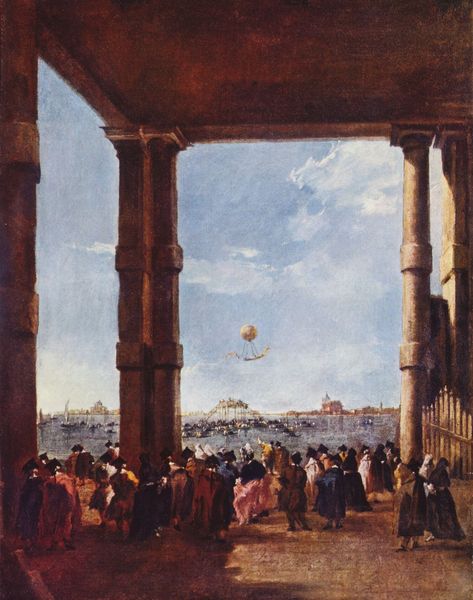
Titel: Aufstieg eines Luftballons
Künstler: Francesco de' Guardi
Standort: Berlin
Institution: Alte Nationalgalerie
Schlagwörter: blau, gemälde, himmel, mann, meer, schatten, umhang, wasser, weiß, wolken, fluss, frauen, landschaft, menschen, ocker, see, stadt, braun, bunt, fenster, frau, grau, hintergrund, hut, hüte, kleid, licht, männer, orange, paris, pfeiler, rücken, schwarz, szene, säule, säulen, vordergrund, ölbild, ausblick, dach, gebäude, haus, rot, wolke, zaun, ansammlung, gesellschaft, leute, malerei, masse, menge, rock, architektur, stehen, bild, gelehrte, horizont, häuser, wind, gewässer, kanal, kirche, boden, gold, mantel, decke, gewänder, personen, publikum, renaissance, rosa, boote, fliegen, aussicht, balkon, terrasse, schiff, schiffe, segel, ansicht, ort, venedig, zuschauer, flächen, platz, vorführung, hafen, luft, monumental, skyline, tor, gruppen, halle, foto, stütze, palast, flug, schweben, auflauf, menschenmasse, treffen, menschenmenge, schaulustige, staunen, baldachin, tempel, brüder, spektakel, geometrie, paare, goldener schnitt, spitzhut, trommeln, ballon, menschentraube, horzont, luftschiff, ballonfahrt, heißluftballon, mongolfiere, montgolfier, luftfahrt, franzsösische säulen, gasballon, luftbalon, montgolfiere, ölmlerei, ölnild, #blau, ballonflug, maontgolfier, ballonfahren